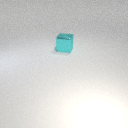
large cyan metal cube